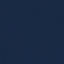
Land use / land cover class: SeaLake